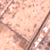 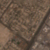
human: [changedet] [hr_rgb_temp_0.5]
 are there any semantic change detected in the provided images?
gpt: Houses have been realized in the housing development.